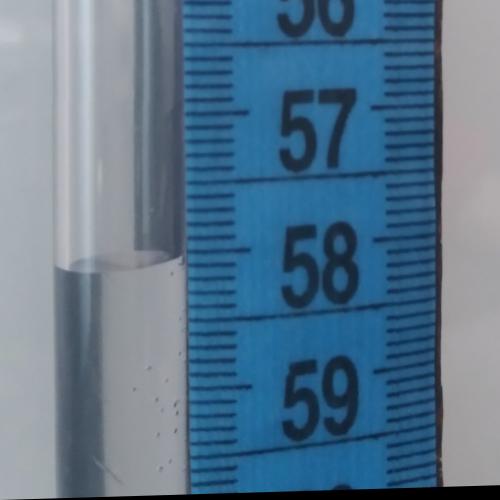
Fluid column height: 58.1 cm